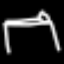
Label: bed